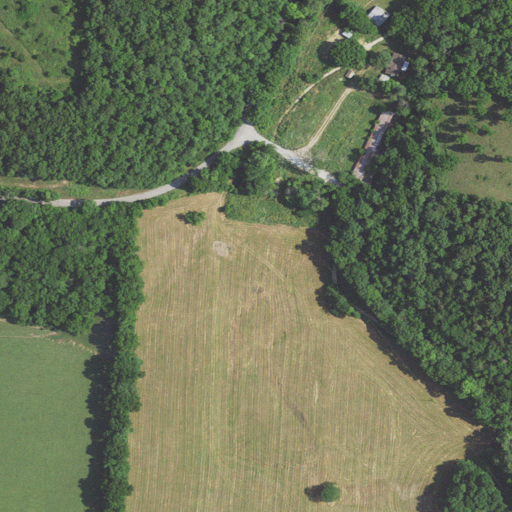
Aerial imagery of valley in Missouri named Camp Bliss Hollow containing pasture, deciduous forest, open development, low intensity development, mixed forest, and shrub